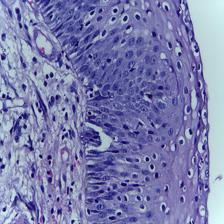
Diagnosis: Normal